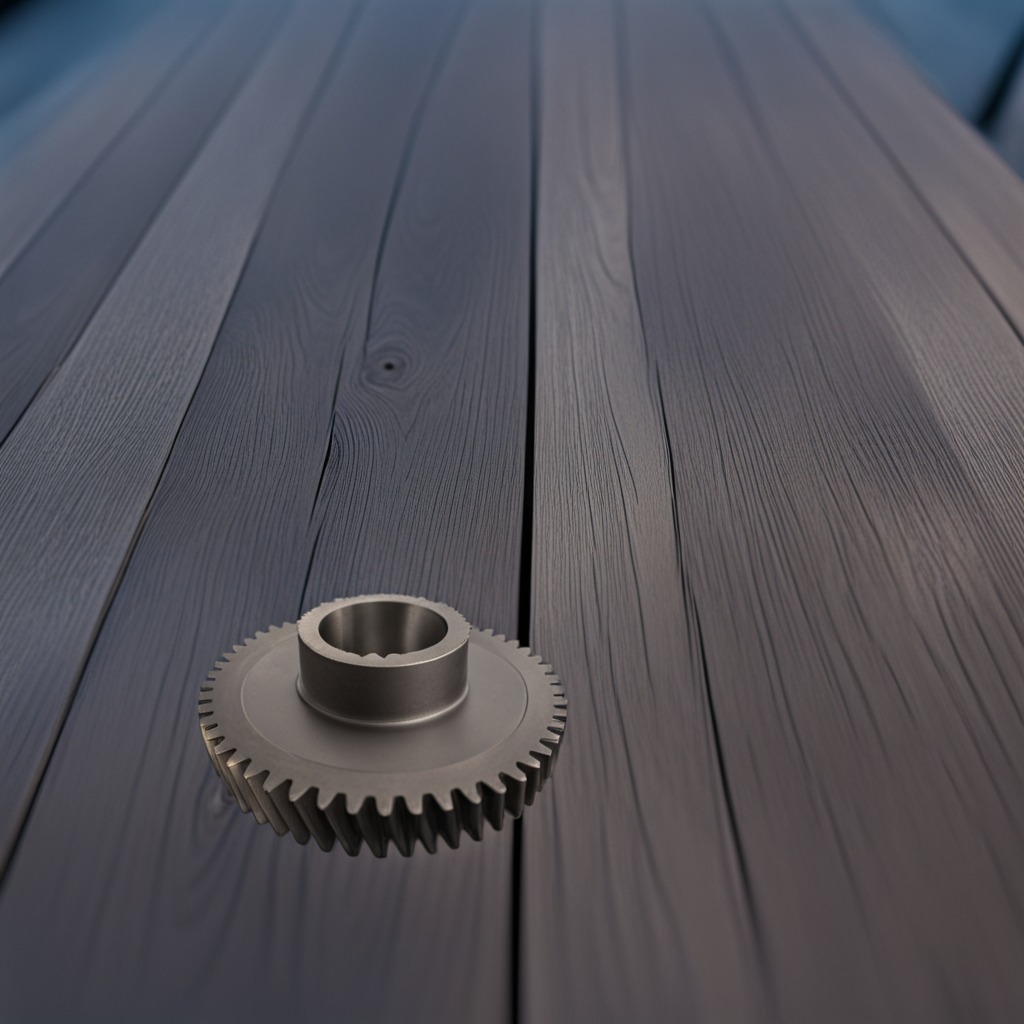
A steel gear with teeth is lying on a table in a small garage at twilight.